Aerial crown-view tile of a tropical tree (Barro Colorado Island, Panama), acquired 20250616:
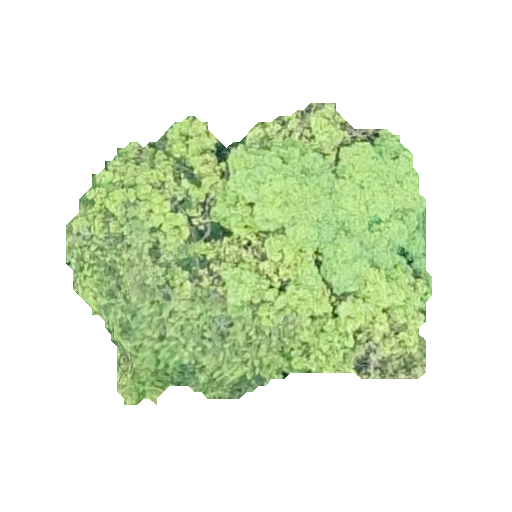
Species: Lonchocarpus heptaphyllus
GBIF accepted scientific name: Lonchocarpus heptaphyllus
Crown area: 121.885 m²